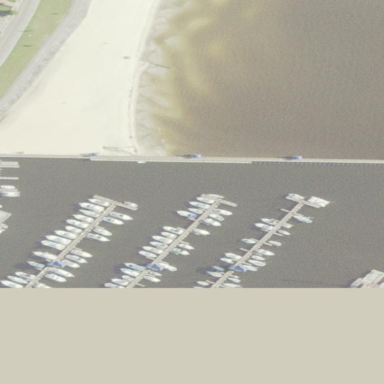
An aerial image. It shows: Marina on leisure land.